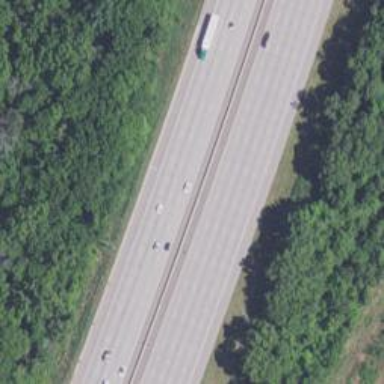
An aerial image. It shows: Motorway.